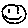
Label: smiley face